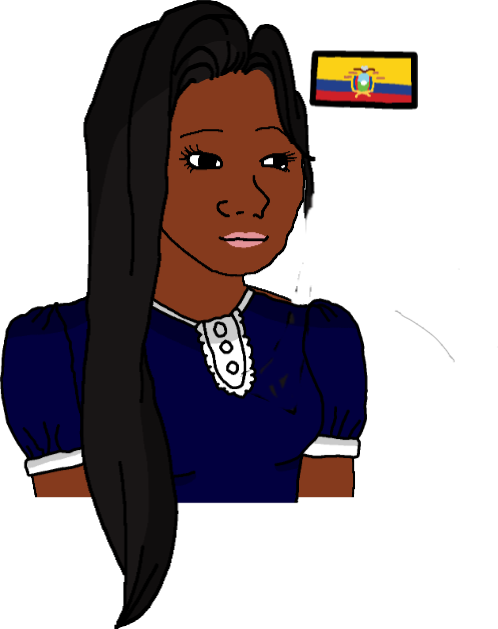
Label: 5_Trad_Wife